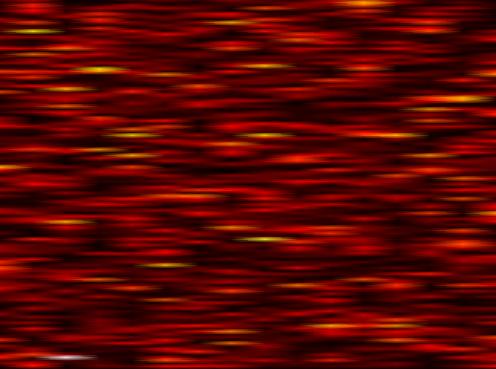
Label: OFDM